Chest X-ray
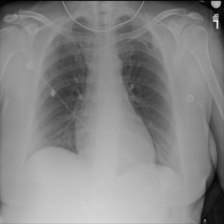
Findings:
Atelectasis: negative
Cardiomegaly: negative
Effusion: negative
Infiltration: negative
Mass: negative
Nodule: negative
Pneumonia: negative
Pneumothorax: negative
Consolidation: negative
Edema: negative
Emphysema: negative
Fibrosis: negative
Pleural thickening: negative
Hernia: negative